Question: On my search results page I would like to display the phrase that the user searched for.
For example, instead of using the title as you can see in the screenshot, I would instead like to use the title
At present the title is hard coded within the web part container that surrounds the search results web part.

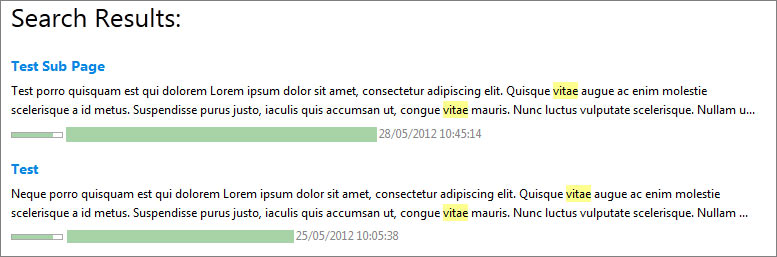
Answer: I have had a response back from Kentico about how to do this. See solution below.
> Your text is filled probably in the
property of your smart search web part, so please just change it to
the following one:
This works perfectly! pulls in the searched word.